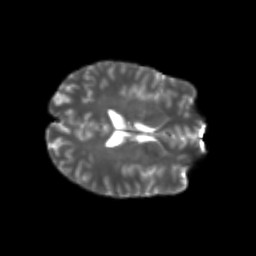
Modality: T2w
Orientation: axial
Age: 22
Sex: male
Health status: healthy
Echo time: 0.074 s